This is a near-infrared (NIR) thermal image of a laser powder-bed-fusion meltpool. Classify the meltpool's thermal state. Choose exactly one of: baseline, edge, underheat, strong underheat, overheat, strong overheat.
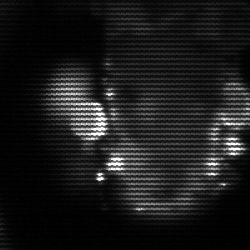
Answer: strong underheat